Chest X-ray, PA view. Patient: 39 years old, sex F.
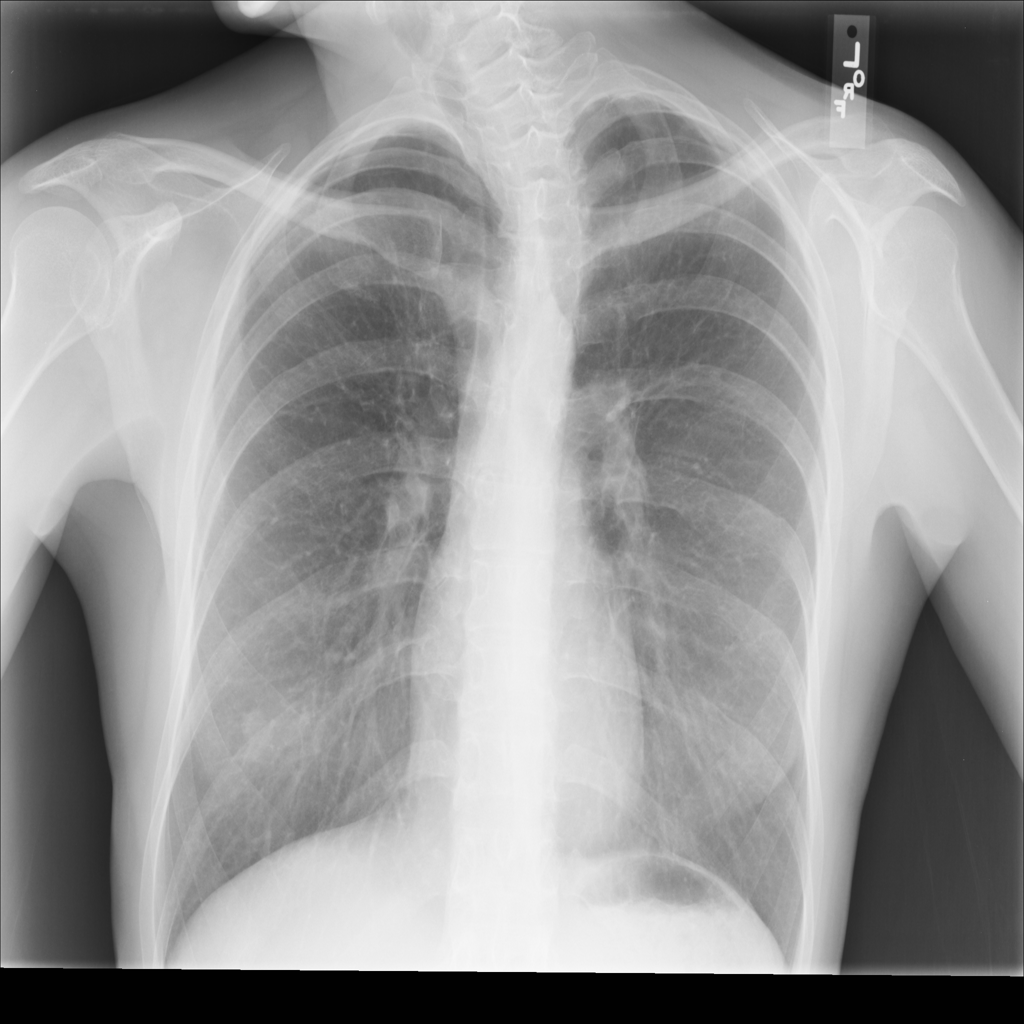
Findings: No Finding